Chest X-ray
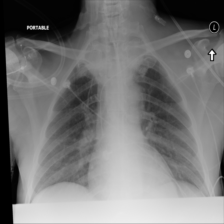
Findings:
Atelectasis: negative
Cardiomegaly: negative
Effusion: negative
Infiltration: negative
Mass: negative
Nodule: negative
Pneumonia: negative
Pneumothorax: negative
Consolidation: negative
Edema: negative
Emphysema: negative
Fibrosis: negative
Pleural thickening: negative
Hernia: negative